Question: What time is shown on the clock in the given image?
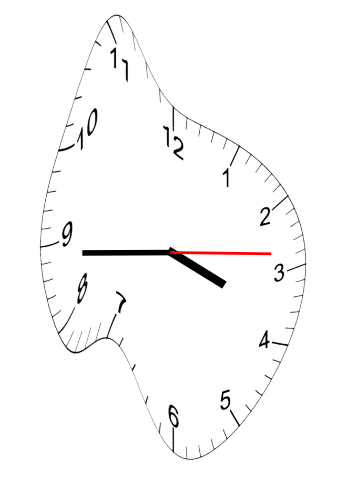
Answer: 03:44:14